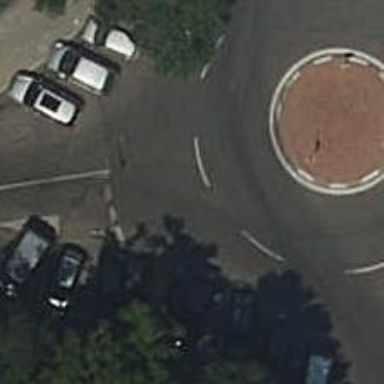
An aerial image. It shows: Residential road that intersects with roundabout.